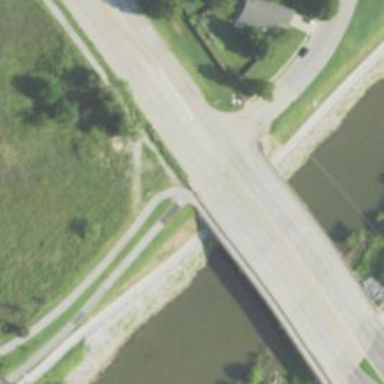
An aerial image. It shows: Primary highway crossing over bridge.